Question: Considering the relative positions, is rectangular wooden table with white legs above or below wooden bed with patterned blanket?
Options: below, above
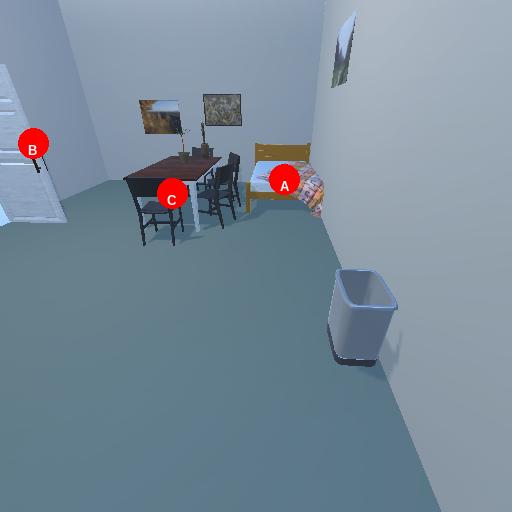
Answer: below